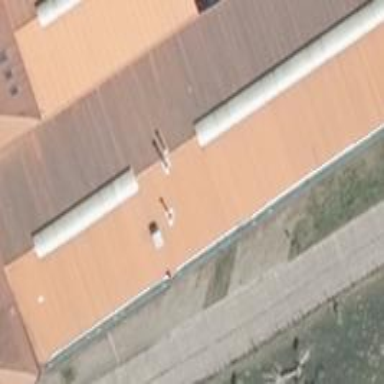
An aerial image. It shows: Commercial building.